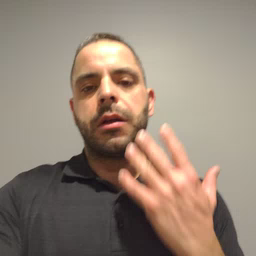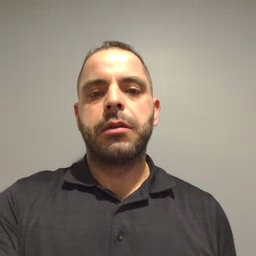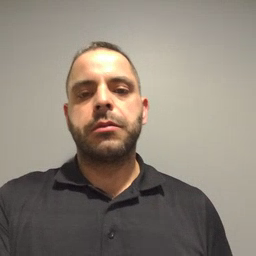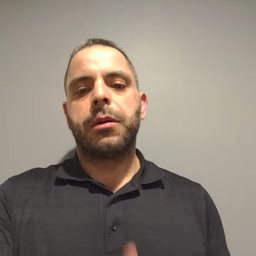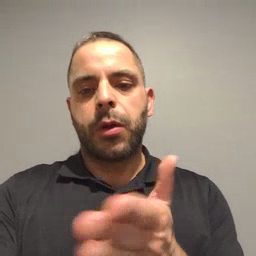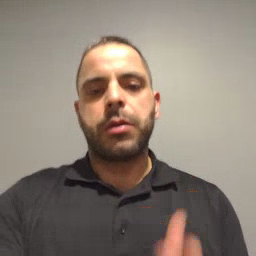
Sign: book